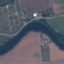
Land use / land cover class: River